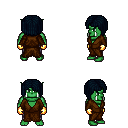
a pixel art fantasy rpg character, male body template, orc, green skin, brown robe, metal pants, raven pageboy hairstyle, gold gloves, four views (front, back, left, right), 2x2 character sprite sheet, small pixel art, hard edges, no anti-aliasing